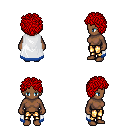
a pixel art fantasy rpg character, female body template, human, dark skin, white trimmed cape, gold greaves, red curly afro hairstyle, four views (front, back, left, right), 2x2 character sprite sheet, small pixel art, hard edges, no anti-aliasing